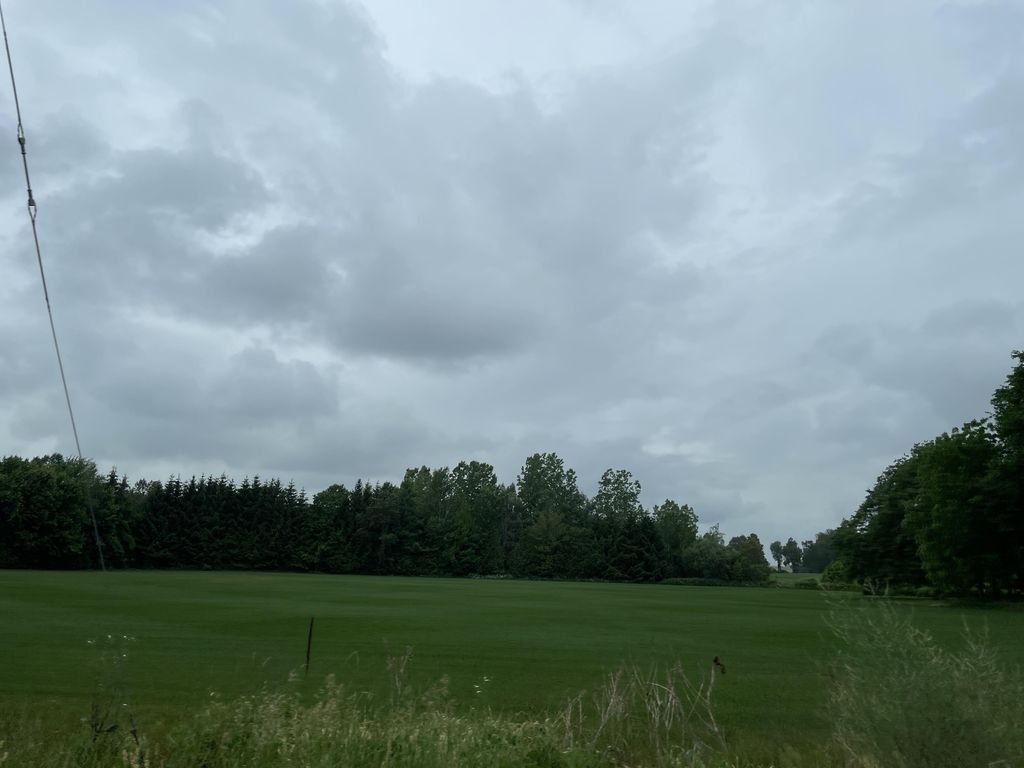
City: kitchener-waterloo